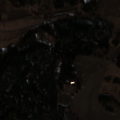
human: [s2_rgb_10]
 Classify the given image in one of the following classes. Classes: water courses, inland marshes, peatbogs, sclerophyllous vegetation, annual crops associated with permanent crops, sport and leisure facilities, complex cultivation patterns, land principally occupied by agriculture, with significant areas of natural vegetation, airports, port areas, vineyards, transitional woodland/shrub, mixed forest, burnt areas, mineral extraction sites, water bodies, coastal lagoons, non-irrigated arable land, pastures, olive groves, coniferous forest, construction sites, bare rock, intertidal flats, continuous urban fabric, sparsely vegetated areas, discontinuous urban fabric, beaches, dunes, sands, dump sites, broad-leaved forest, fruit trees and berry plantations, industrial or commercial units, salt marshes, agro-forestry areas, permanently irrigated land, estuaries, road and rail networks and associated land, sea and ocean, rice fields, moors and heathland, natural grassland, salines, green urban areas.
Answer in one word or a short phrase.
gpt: non-irrigated arable land, land principally occupied by agriculture, with significant areas of natural vegetation, coniferous forest, mixed forest, salt marshes